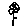
Label: flower